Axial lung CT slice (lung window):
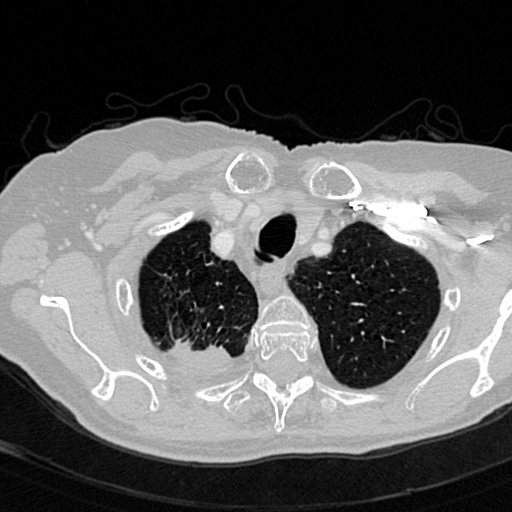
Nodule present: no